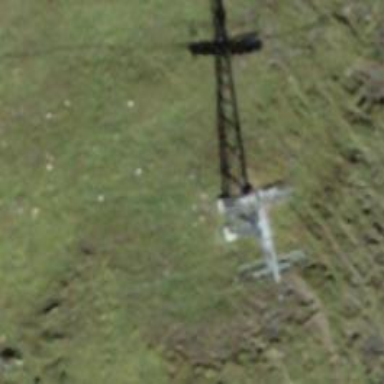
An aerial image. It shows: Pylon used for aerialway.